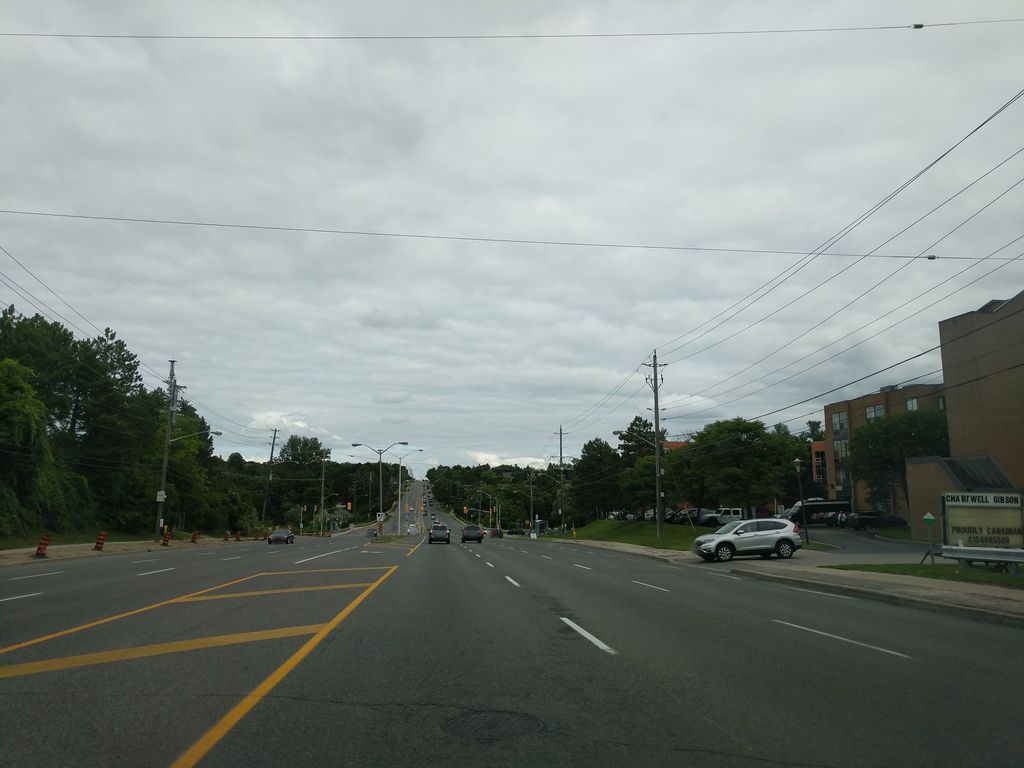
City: toronto